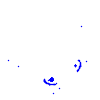
Particle: pion